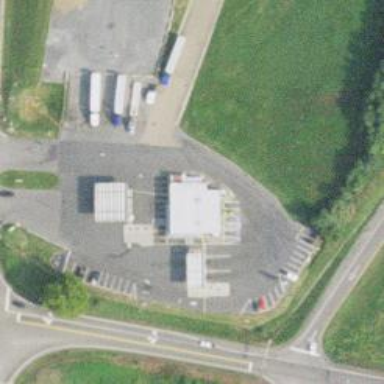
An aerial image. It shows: Convenience shop.